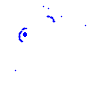
Particle: pion